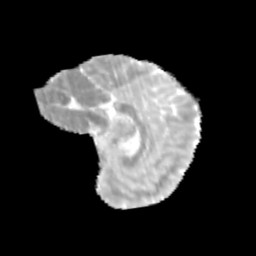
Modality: MD
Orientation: sagittal
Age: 9
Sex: male
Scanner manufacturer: siemens
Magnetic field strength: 3 T
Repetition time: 3.8 s
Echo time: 0.07 s